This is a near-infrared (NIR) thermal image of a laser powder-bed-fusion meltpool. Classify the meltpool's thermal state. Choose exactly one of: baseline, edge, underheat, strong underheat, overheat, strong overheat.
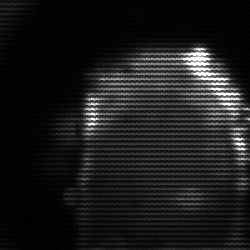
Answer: baseline